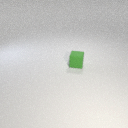
small green rubber cube